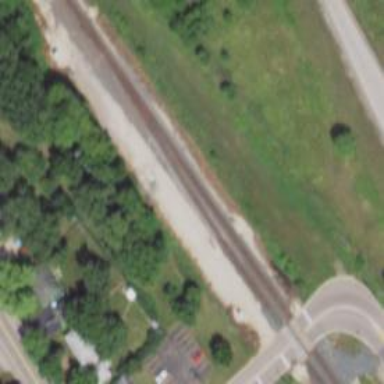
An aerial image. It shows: Railway signal.